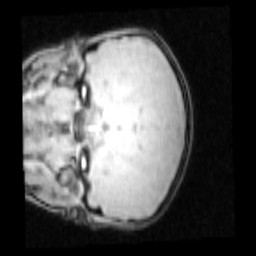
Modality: PDw
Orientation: coronal
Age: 12
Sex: male
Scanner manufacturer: siemens
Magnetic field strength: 3 T
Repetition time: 0.25 s
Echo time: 0.00103 s